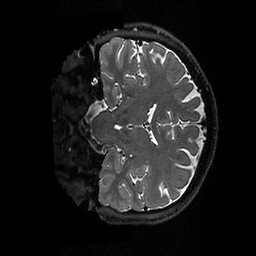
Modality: T2w
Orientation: coronal
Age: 40
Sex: male
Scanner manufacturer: ge
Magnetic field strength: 3 T
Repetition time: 3.202 s
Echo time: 0.06676 s